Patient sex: M
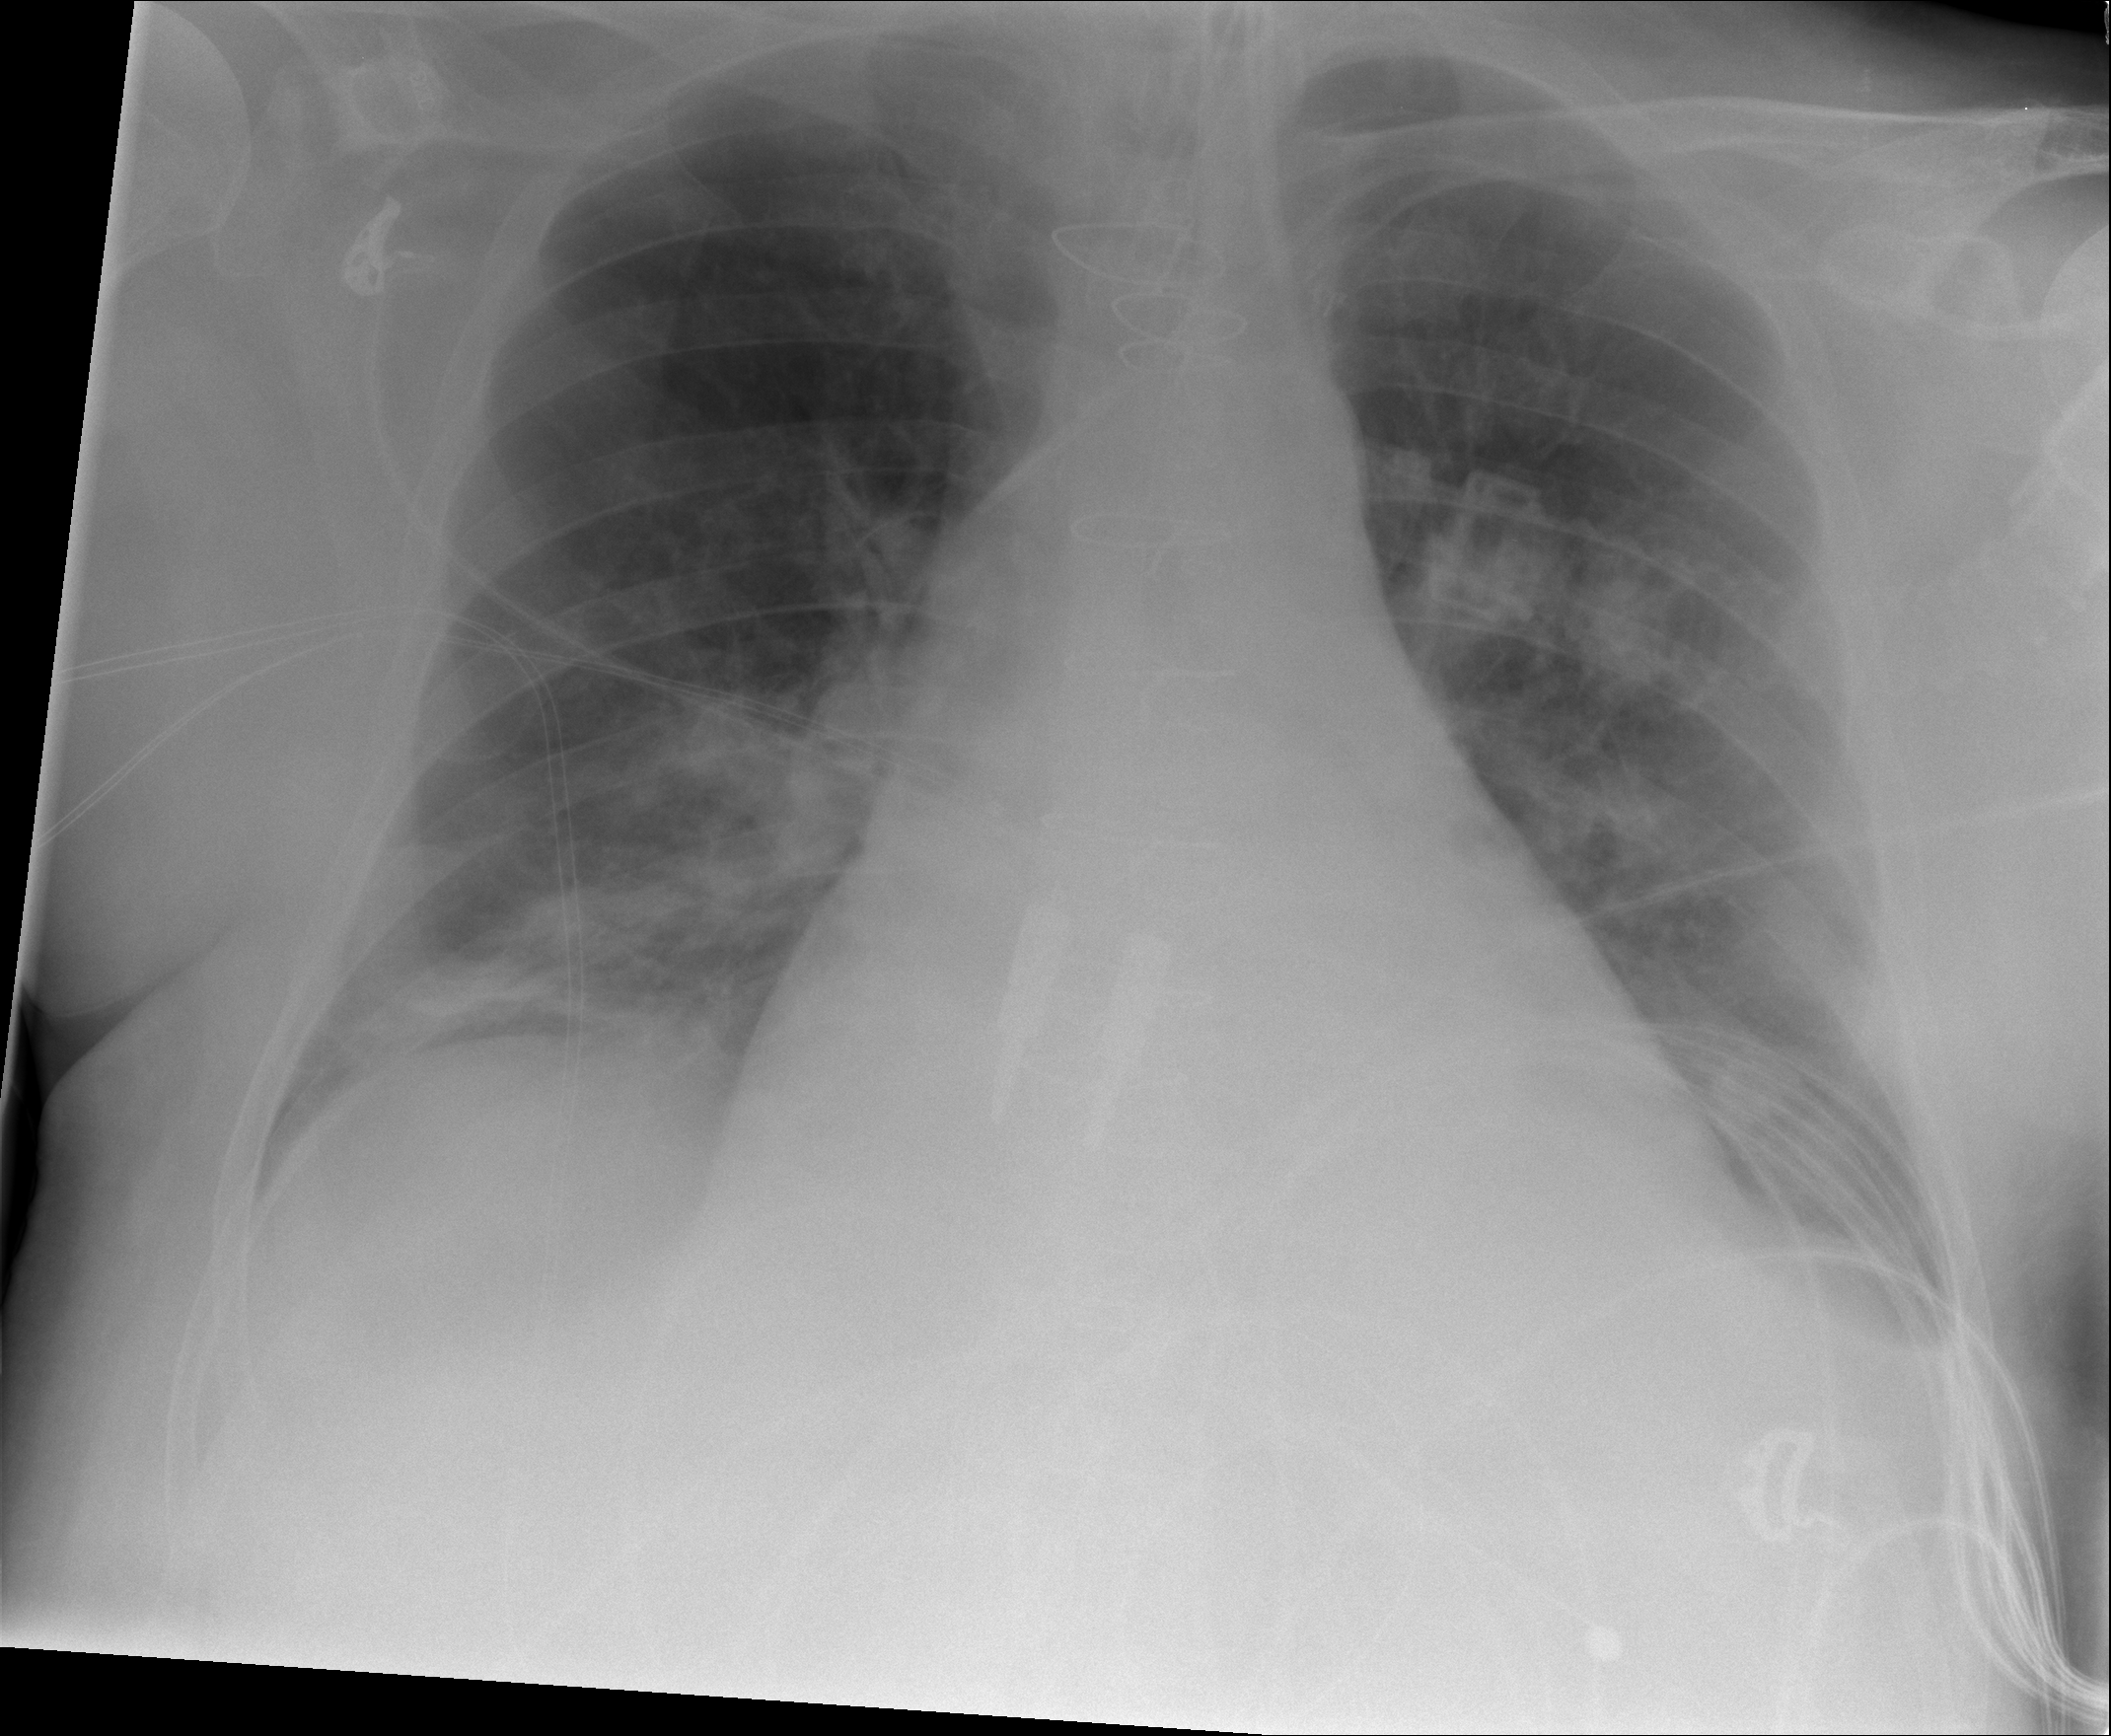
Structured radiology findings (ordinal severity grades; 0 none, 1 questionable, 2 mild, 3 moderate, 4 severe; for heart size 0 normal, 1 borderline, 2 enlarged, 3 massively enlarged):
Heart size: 2
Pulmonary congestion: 0
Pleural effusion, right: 0
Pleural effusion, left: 0
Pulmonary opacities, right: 2
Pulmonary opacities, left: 0
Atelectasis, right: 2
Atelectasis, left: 0